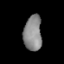
Tissue: lung
Cell type: T cells
Senescence score: 0.5567
Nuclear area (px): 627
Mean DAPI intensity: 136.413